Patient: sex M, age 61
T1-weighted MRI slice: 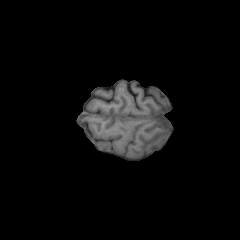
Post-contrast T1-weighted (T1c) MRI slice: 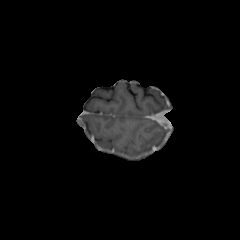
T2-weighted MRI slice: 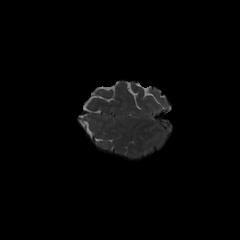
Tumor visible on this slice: no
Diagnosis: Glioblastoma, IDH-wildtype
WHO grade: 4